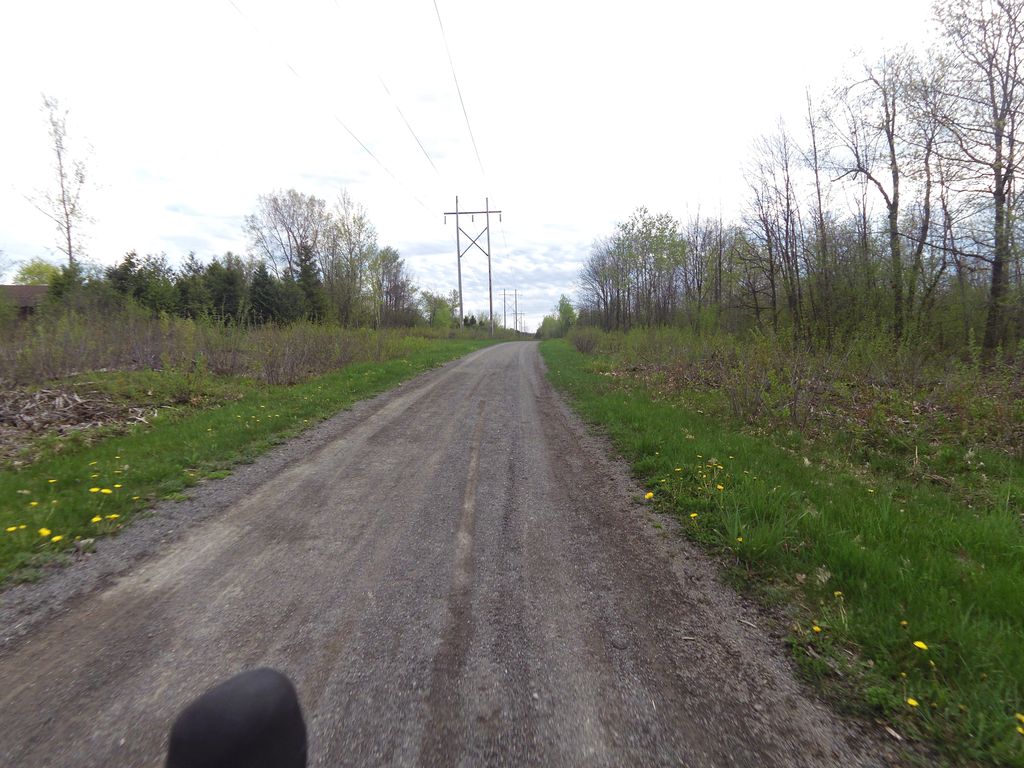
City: ottawa-gatineau